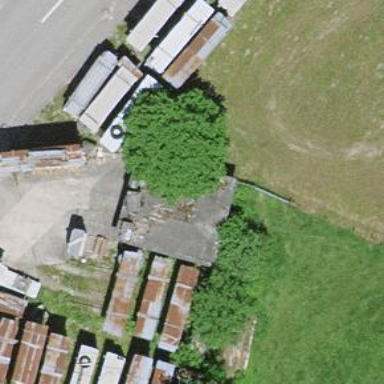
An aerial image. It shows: Garage building.